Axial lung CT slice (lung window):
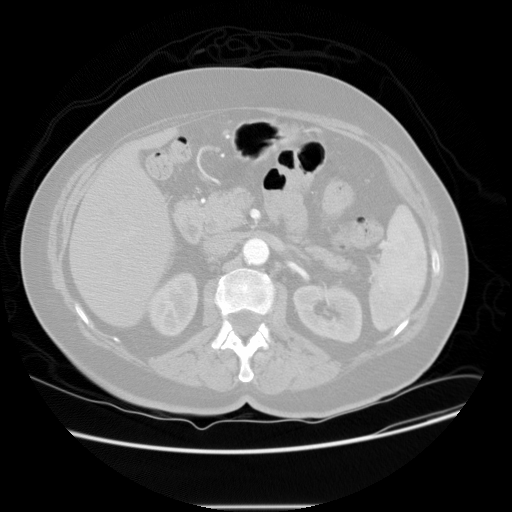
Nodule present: no